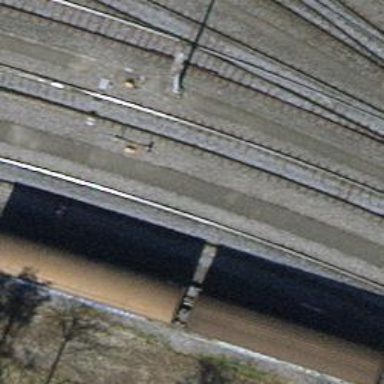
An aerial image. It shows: Railway yard with one track.